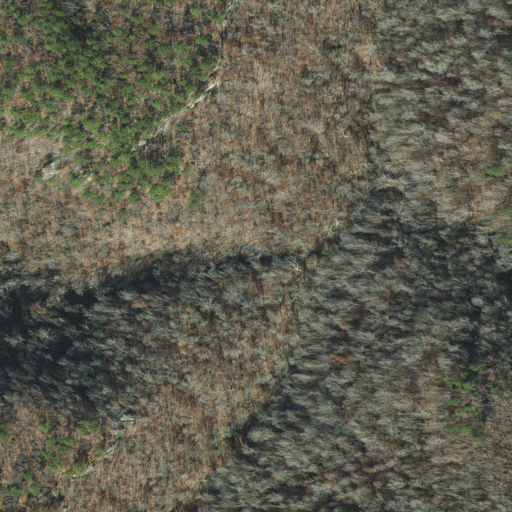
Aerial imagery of valley in Arkansas named Watson Hollow containing deciduous forest and mixed forest